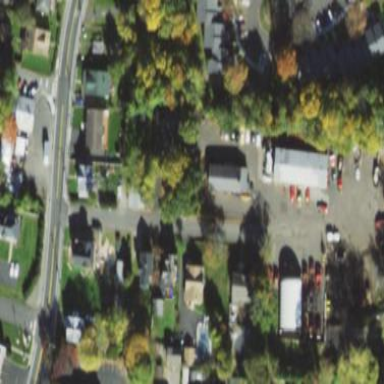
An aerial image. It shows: Area designated for garages.